Question: I'm running into a pretty big bug on an SQL-based Bukkit plugin that uses <URL>, but I'll give a brief outline here as well.
This is the stack trace:

And here is the suspect method, with the line indicated in the stack trace marked:
'''
SQLite sqlite; // Set in plugin.onEnable(), which executes before anything
String QUERY_PLAYEREXISTS = "SELECT playername FROM table WHERE playername = ?";
...
public boolean exists(String name) throws SQLException {
Connection connection = null;
PreparedStatement statement = null;
ResultSet resultSet = null;
boolean exists = false;
try {
connection = sqlite.getConnection();
statement = connection.prepareStatement(QUERY_PLAYEREXISTS); // 109
statement.setString(1, name.toLowerCase());
resultSet = statement.executeQuery();
exists = resultSet.next();
} finally {
connection.close();
statement.close();
resultSet.close();
}
return exists;
}
'''
What's going on here?
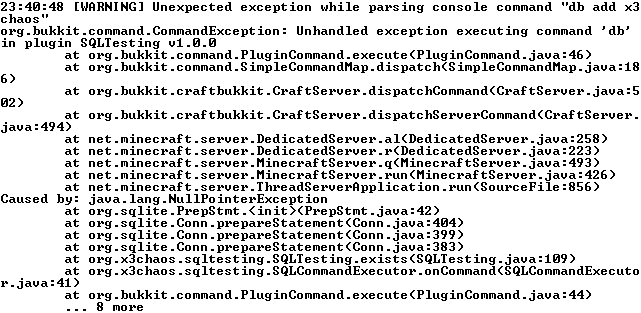
Answer: I've never personally used SQLite, yet I would say that you may have misconfigured the SQLite setup 'onEnable()', because 'sqlite.getConnection()' must be returning 'null'. Try adding the following code before line 109:
'''
if(connection == null) {
throw new RuntimeException("SQLite connection is null!");
}
'''
If you get a RuntimeException when next running it, you should probably look into your SQLite setup.